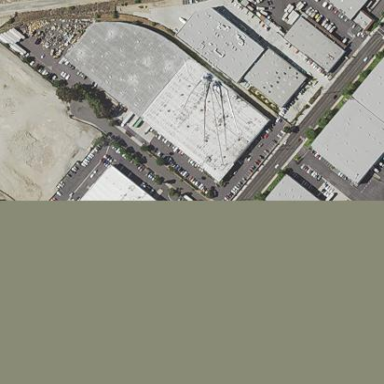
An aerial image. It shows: Warehouse.